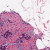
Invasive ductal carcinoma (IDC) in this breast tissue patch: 1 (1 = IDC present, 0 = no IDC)